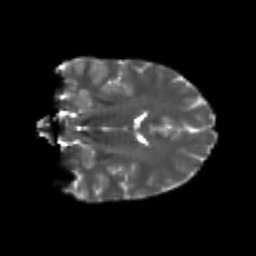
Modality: T2w
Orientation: coronal
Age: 19
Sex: male
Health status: healthy
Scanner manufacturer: philips
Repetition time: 7.388 s
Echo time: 0.08599 s